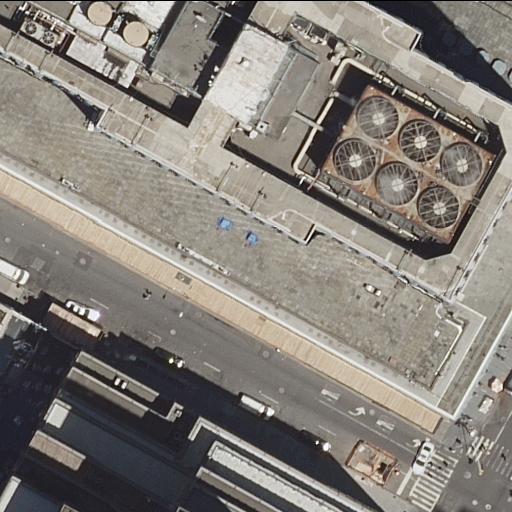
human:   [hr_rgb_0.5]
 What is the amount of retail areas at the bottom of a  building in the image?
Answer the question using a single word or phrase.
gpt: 0

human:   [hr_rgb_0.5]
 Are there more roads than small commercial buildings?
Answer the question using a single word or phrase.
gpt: yes

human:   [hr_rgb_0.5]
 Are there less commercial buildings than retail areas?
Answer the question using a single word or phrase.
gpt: no

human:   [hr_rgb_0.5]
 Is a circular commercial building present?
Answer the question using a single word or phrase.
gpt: no

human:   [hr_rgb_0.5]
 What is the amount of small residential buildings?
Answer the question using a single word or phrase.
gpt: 2

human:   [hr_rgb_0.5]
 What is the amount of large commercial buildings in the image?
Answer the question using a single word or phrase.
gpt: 1

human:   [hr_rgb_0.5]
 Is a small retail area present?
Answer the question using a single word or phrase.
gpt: no

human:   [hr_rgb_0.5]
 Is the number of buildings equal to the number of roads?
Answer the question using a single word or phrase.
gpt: no

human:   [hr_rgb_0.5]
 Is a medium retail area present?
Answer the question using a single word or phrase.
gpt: no

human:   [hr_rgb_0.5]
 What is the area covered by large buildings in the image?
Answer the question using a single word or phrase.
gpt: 6182m2

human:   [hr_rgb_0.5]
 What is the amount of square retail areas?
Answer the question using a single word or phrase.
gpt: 0

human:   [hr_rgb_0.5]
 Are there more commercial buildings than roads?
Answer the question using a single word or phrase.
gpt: no

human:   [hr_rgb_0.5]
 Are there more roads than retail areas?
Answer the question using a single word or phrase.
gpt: yes

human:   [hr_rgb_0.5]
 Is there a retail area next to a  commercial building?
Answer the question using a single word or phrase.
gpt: yes

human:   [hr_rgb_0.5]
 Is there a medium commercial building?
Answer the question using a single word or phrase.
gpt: no

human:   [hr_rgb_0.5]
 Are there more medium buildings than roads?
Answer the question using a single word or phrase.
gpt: no

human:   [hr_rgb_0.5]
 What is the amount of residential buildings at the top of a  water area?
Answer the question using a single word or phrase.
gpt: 0

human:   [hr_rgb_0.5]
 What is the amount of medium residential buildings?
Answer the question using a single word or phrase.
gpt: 0

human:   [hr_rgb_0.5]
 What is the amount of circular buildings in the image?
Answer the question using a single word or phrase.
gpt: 0

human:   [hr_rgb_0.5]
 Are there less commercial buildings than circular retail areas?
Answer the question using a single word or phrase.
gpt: no

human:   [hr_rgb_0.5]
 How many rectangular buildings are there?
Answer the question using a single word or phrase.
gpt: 5

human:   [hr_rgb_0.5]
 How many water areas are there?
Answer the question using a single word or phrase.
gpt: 0

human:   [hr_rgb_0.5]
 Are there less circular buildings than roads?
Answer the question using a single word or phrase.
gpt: yes

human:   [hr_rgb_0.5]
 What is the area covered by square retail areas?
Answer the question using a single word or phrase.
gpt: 0m2

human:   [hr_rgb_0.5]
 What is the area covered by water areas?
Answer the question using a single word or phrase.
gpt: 0m2

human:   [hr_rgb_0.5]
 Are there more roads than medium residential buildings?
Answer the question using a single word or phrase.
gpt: yes

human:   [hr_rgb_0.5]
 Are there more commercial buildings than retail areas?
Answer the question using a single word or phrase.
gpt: yes

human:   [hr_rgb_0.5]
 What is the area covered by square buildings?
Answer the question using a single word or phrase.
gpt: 0m2

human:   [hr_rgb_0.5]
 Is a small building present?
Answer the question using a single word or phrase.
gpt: yes

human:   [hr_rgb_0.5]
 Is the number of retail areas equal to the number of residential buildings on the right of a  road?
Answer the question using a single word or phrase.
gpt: no

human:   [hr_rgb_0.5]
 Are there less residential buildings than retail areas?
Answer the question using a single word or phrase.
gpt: no

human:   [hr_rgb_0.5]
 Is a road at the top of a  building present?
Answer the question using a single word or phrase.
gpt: yes

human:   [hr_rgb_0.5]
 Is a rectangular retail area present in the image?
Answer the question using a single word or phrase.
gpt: no

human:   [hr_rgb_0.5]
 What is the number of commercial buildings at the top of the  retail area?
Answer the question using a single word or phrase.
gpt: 0

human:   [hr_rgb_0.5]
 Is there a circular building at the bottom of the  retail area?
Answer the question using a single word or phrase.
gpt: no

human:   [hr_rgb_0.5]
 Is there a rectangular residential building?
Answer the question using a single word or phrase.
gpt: yes